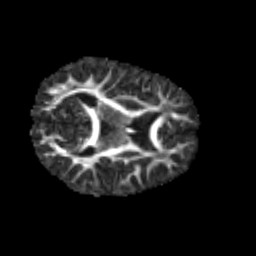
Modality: FA
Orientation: axial
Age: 6
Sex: male
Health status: healthy